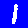
Digit: 1